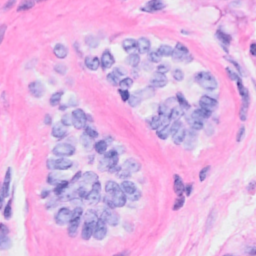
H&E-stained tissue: Breast